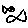
Label: fish